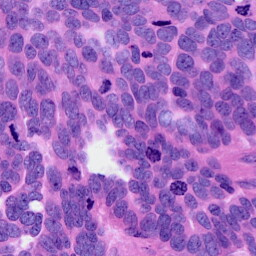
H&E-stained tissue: Ovarian